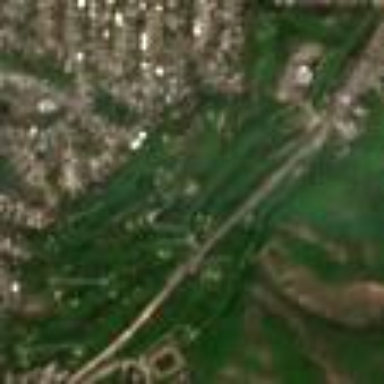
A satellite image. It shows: Golf course surrounded by greenery.